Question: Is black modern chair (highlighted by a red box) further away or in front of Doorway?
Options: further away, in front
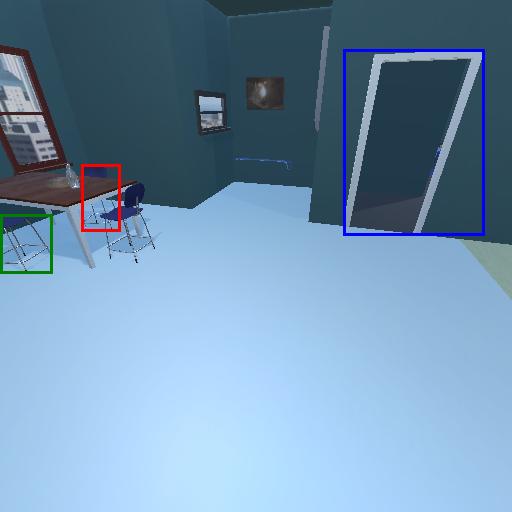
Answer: further away